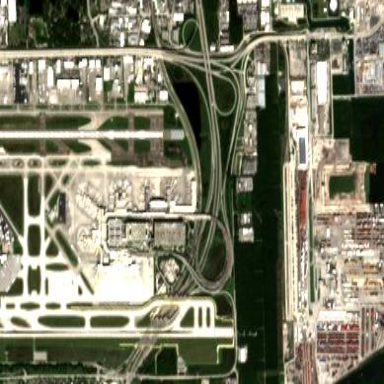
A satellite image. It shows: Apron at the airport.